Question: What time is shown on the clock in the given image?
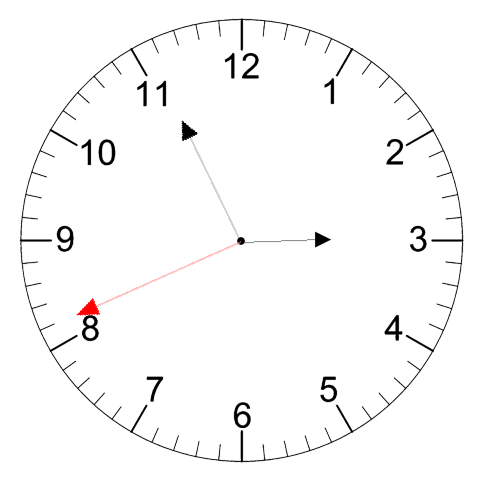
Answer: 02:55:41